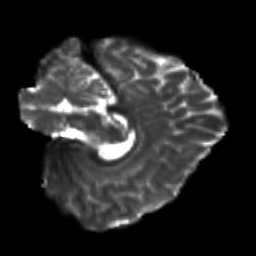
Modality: T2w
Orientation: sagittal
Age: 19
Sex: female
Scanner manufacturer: siemens
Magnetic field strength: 3 T
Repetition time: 3.5 s
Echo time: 0.125 s